Question: I am working on a real time tracking application that uses Node.js and Socket.IO. In my <URL>.
For now, I just have a huge try/catch block on the server so it doesn't crash when running a method I've defined to detect what browser it is (<URL>. I'm assuming this is happening either from bots or from some other browser that has no user agent or has been tampered with. Am I wrong on that? Are there other reasons?
Does Socket.IO provide anything for browser detection? Either way I know I need to make the browser detection feature more robust but I'm just getting this project off the ground.
If there's no better way to do this, am I better off just checking to see if the data that was sent to the server is undefined and consider it as an "Other" browser?

See the difference in total connections and total browser numbers? At the moment, there's a difference of a little over 100. If this browser tracking issue wasn't happening the numbers should be exactly the same (because EVERY connection would have a browser, resolution, operating system, and a URL).
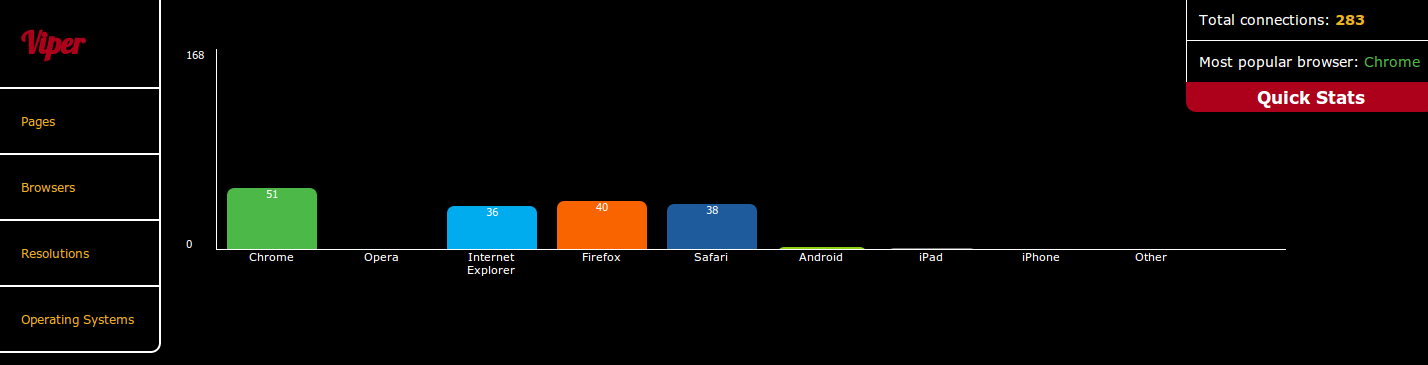
Answer: This actually had nothing to do with bots or tampered data like I thought it did. My problem was due to a rare race condition where the client would connect to the server but disconnect before sending the data to the server (the "beacon" event I have set up is where the client sends the data and the server receives it). So when the client went to disconnect, my server would look up the client but would return a undefined result because the data was never sent and stored in the first place. A rewarding experience but what a pain!